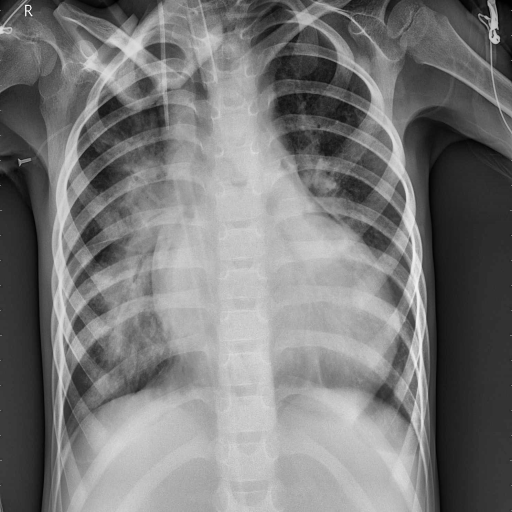
Finding: PNEUMONIA